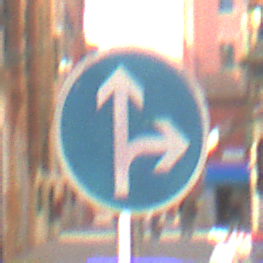
Verkehrszeichen: VorgeschriebeneFahrtrichtungGeradeausOderRechts
Umgebung: Outdoor, Urban
Tageszeit: Midday
Wetter: Clear
Licht: Natural
Jahreszeit: NotSpecified
Kontrast: HighContrast